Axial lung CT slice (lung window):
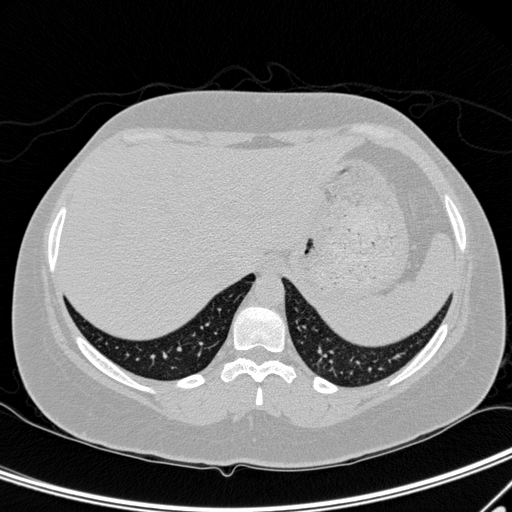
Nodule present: no